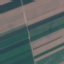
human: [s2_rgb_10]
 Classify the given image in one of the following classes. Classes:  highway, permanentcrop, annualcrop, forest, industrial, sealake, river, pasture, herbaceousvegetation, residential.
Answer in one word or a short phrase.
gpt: AnnualCrop